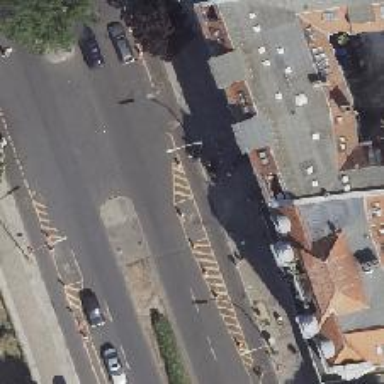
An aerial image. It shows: Unmarked crossing on asphalt footway.